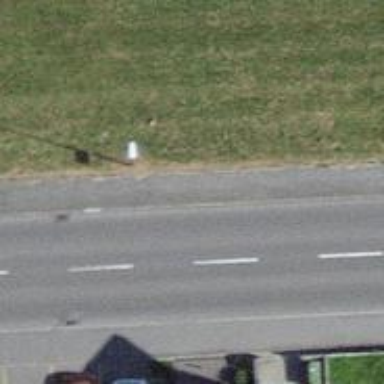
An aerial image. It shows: Sidewalk.